Question: I have this query on a linked server
'''
Select a.PawnMainID into #ExistingID
from Beautifly.BIOS_PAWN.dbo.tblPawnMain a
inner join Transactions.tbl_PawnMain c
on a.PawnMainID = c.fld_PawnMainID
inner join Reference.tbl_BranchRowVersions b
on cast(a.[PawnMainID]/1000000000000 as decimal (38,0)) = b.fld_ID
where (a.StatusID between 3 and 5)
AND a.RowVersionBo > b.fld_MaxRowVersion
'''
and it takes forever to finish while other codes seemed to be normal at all can you help me identify the problem? is my code note efficient enough? if so how can i improve it?
the picture below shows my execution plan having re remote query a cost of 99%!

i also want to ask if my code is optimized? if not how can i optimize it?
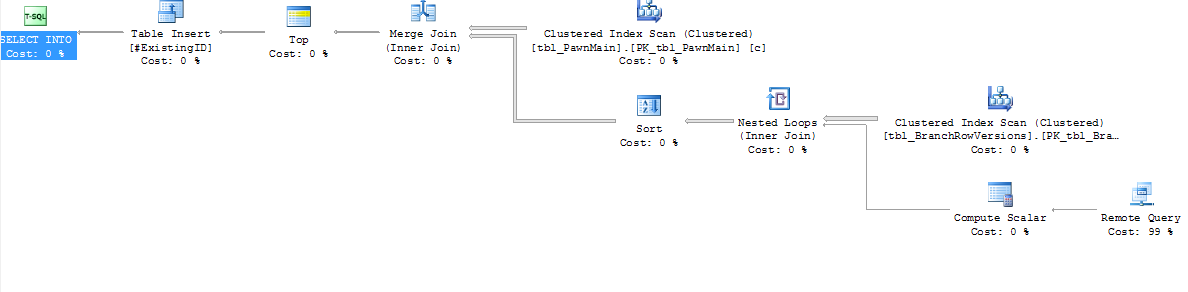
Answer: Query to remote server is always expensive, as first it will establish the connection, query the data, return the result and then close the connection. So, here to make the query faster the easiest option is, fetch the data from the remote server in a temp table and then execute the query.